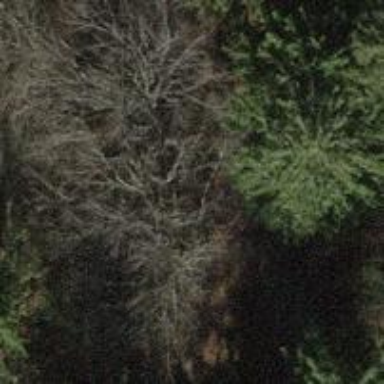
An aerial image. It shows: Natural attraction with trees.